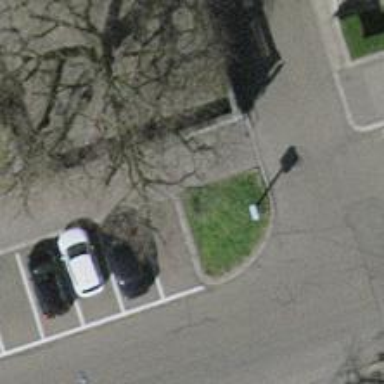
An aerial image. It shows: Kerb barrier.